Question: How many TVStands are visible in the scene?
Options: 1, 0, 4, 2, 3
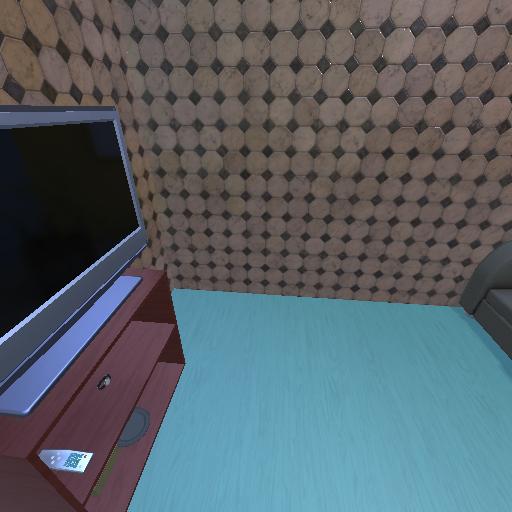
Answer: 1